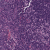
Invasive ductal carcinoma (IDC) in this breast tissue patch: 0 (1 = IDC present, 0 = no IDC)